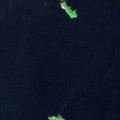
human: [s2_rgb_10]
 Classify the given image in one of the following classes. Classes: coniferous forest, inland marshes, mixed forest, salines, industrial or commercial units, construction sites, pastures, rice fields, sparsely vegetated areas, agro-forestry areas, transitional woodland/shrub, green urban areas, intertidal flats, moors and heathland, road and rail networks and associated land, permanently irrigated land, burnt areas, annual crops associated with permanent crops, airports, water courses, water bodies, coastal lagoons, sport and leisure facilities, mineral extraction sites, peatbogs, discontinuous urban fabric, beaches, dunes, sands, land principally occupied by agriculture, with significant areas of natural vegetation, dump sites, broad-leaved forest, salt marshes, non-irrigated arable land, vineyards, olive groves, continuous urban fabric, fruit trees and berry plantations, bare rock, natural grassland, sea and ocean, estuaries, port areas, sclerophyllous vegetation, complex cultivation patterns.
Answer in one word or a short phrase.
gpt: coniferous forest, water bodies